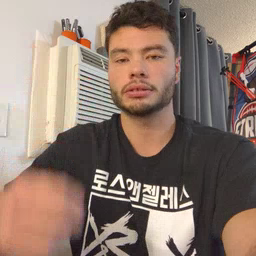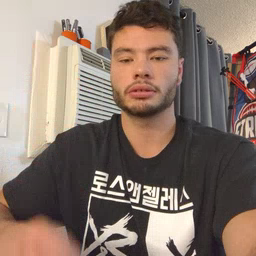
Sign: bed